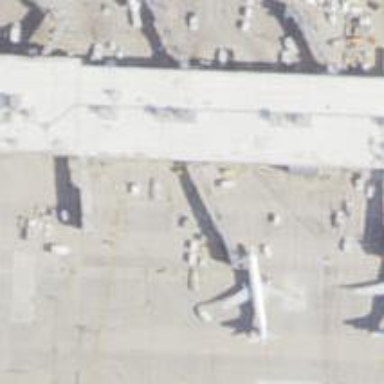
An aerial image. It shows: Airport gate.